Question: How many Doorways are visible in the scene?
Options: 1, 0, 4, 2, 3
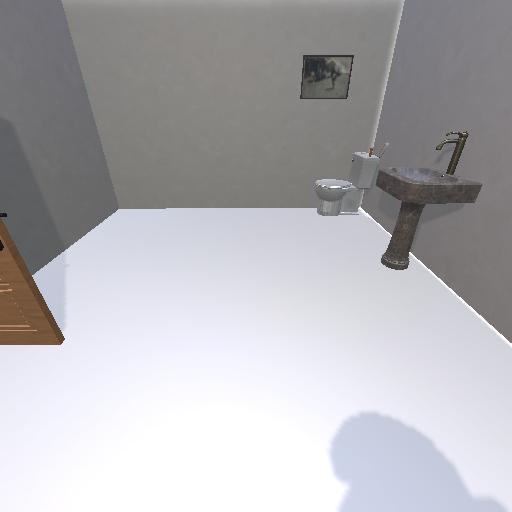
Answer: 1